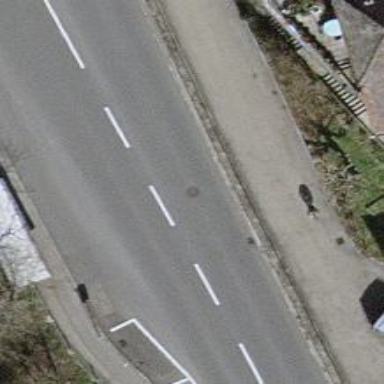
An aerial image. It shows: Bus stop for trolleybuses with designated stop position.